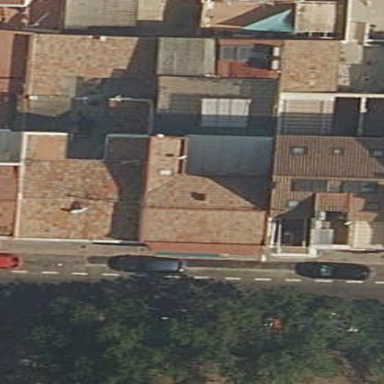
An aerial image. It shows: Part of building.